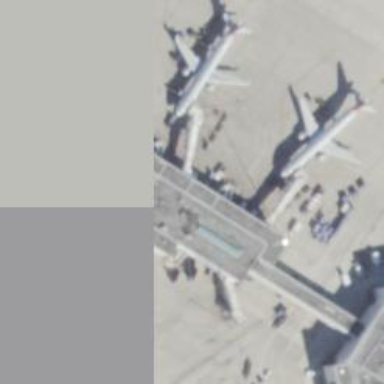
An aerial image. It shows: Airport gate.